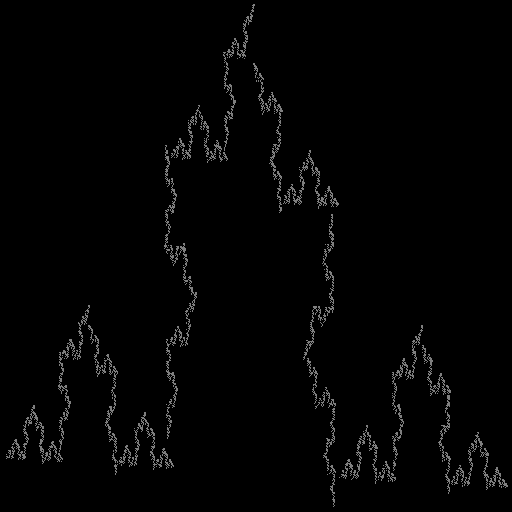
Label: koch_curve